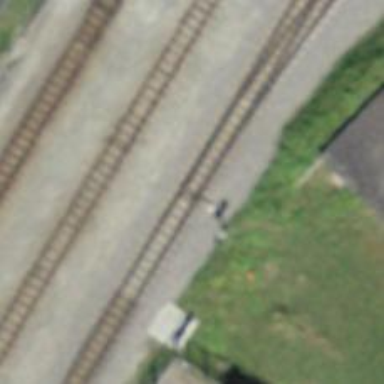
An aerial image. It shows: Railway switch.